Question: I'm a complete beginner in the tcl/tk world, but I've tried to research this one on my own, and keep coming up empty.
I'm extending with a tcl/tk app that allows me to add code to spawn a child window and do what I need to in there. The problem is that when I spawn that window and try to set a default value for my entry widget, it always shows up empty.
I've since created an ultra simple demo app to replicate this:
'''
#!/usr/local/bin/wish
set myvar1 "initial value 1"
entry .entry1 -textvariable myvar1
button .spawnchild -text "Spawn Child" -command "spawn_click"
pack .entry1 .spawnchild
proc spawn_click {} {
set myvar2 "initial value 2"
toplevel .lvl2
entry .lvl2.entry2 -textvariable myvar2
entry .lvl2.entry3 -textvariable myvar1
pack .lvl2.entry2 .lvl2.entry3
}
'''
As you can see, the first window contains an entry widget that has the default value "initial value 1" and it shows up properly. When I click the "Spawn Child" button the child window is created. As you can see it contains two stacked entry widgets. Each one has a default value, with the one on top using a default value that was created in it's own scope and the entry on the bottom using the default value in the main program's scope.
The problem is that the top entry field doesn't show it's default value for some reason while the bottom one does just fine.

Can anyone please provide an explanation of this behavior and how to get the top entry widget to show it's default value properly?
Thanks Andrew and schlenk, it appears this was a case of RTFM :) I tested your global suggestions and it worked as promised. Thanks for setting me straight!
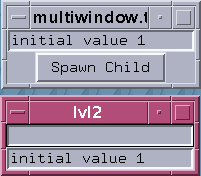
Answer: 'myvar2' needs to be defined at the global level. Define 'spawn_click' as follows:
'''
proc spawn_click {} {
global myvar2; # myvar2 is a global variable
set myvar2 "initial value 2"
toplevel .lvl2
entry .lvl2.entry2 -textvariable myvar2
entry .lvl2.entry3 -textvariable myvar1
pack .lvl2.entry2 .lvl2.entry3
}
'''
and you should be good...